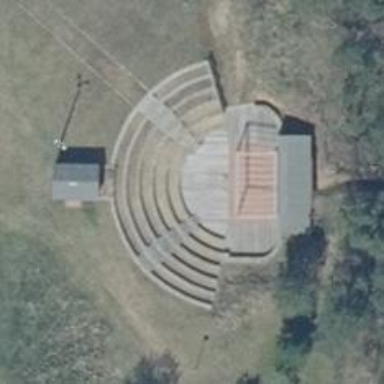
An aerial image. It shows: Theatre.